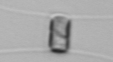
Label: Chaetoceros_similis